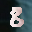
Label: 8